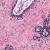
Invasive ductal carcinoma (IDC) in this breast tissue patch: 0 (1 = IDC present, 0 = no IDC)